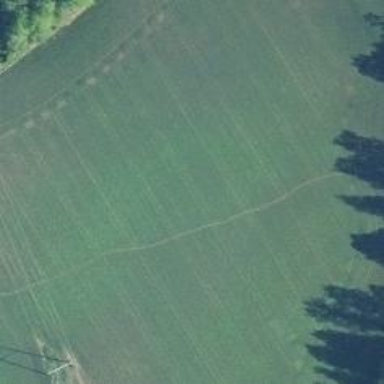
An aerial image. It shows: Path.